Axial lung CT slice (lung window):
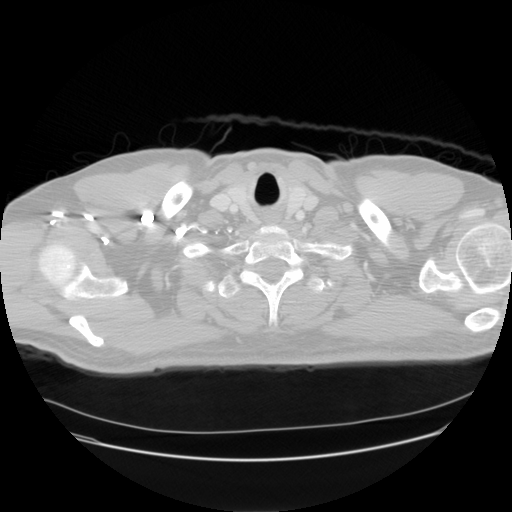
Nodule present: no